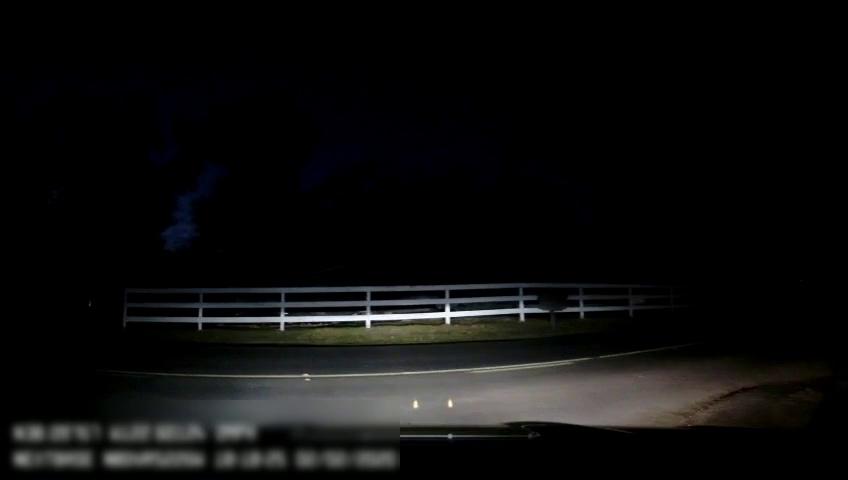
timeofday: Night
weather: Other
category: Drivable Space
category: Lanes | Current Lane